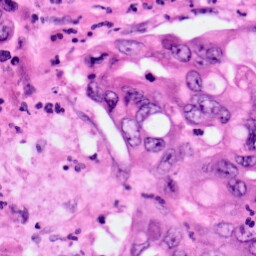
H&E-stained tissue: Pancreatic